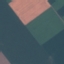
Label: AnnualCrop